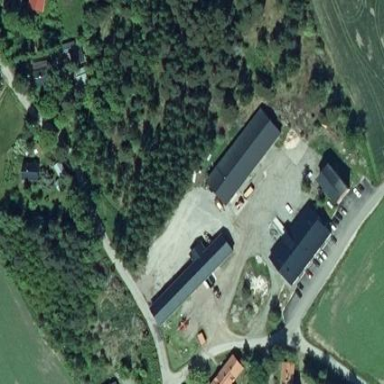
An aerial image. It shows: Farmyard area.